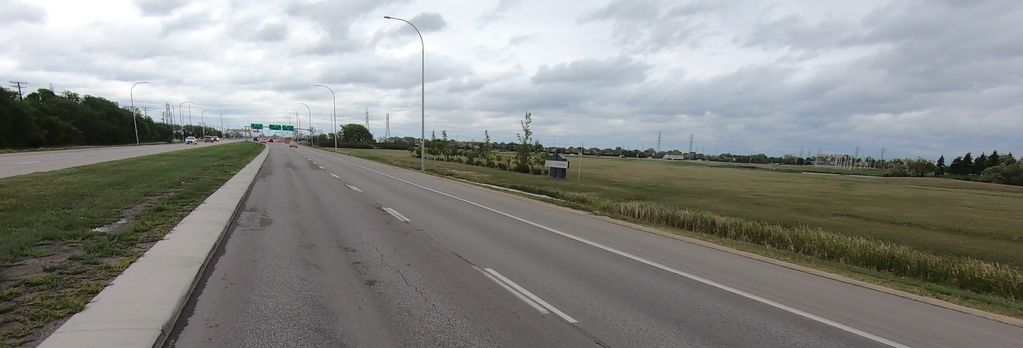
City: winnipeg